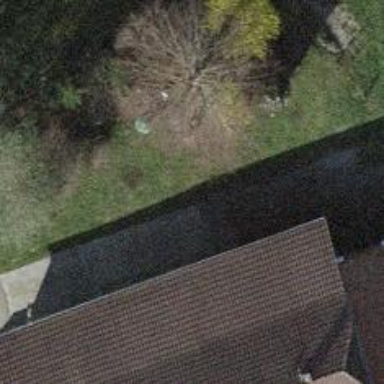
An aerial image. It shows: Driveway.